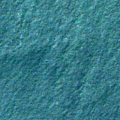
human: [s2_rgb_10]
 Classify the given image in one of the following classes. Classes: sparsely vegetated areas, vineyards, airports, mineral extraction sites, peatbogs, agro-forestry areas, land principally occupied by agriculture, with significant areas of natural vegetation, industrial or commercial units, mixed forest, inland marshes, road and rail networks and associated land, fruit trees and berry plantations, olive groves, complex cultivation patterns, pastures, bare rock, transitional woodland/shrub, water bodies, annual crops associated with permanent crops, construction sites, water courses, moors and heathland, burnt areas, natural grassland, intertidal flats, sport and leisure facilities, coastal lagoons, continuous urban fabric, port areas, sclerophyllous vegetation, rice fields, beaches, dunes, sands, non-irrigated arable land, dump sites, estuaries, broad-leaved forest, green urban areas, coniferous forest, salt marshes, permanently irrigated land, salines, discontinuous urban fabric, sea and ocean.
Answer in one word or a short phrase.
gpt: sea and ocean